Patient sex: M
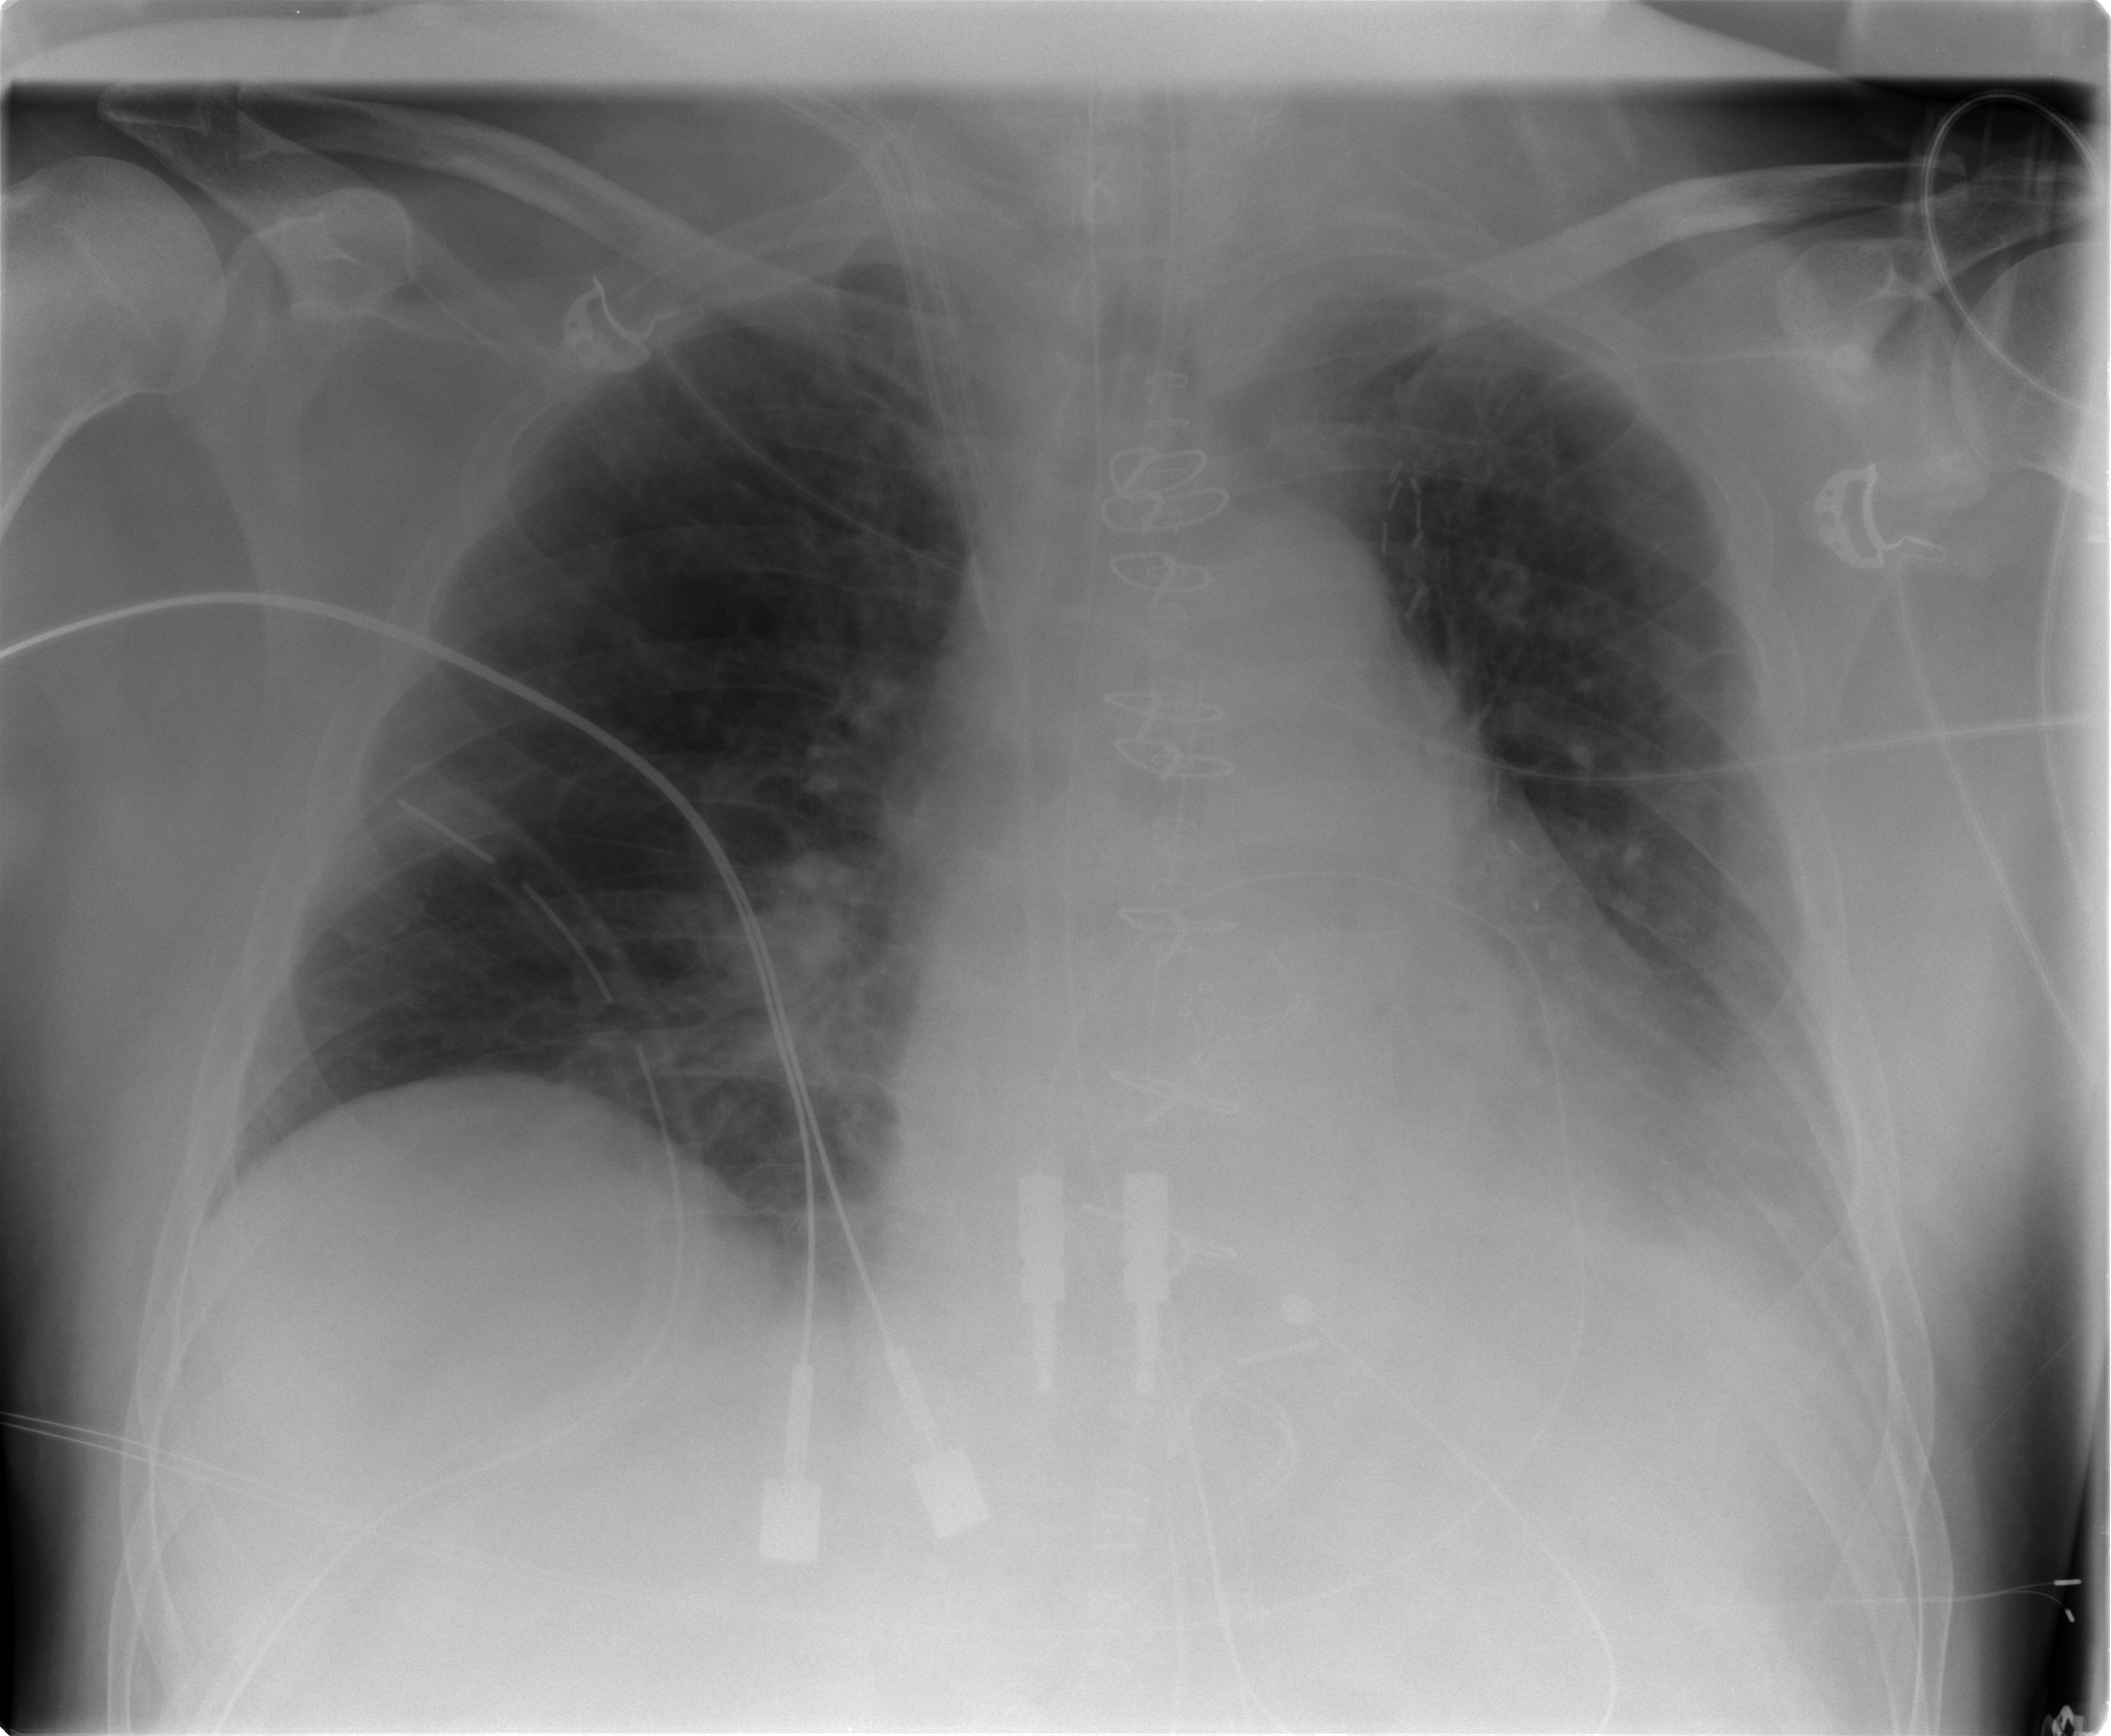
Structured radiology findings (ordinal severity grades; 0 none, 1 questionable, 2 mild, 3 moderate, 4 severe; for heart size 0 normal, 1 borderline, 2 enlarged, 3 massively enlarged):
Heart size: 2
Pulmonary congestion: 2
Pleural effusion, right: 0
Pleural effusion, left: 2
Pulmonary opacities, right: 0
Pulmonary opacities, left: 2
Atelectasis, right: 2
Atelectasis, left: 2